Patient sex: F
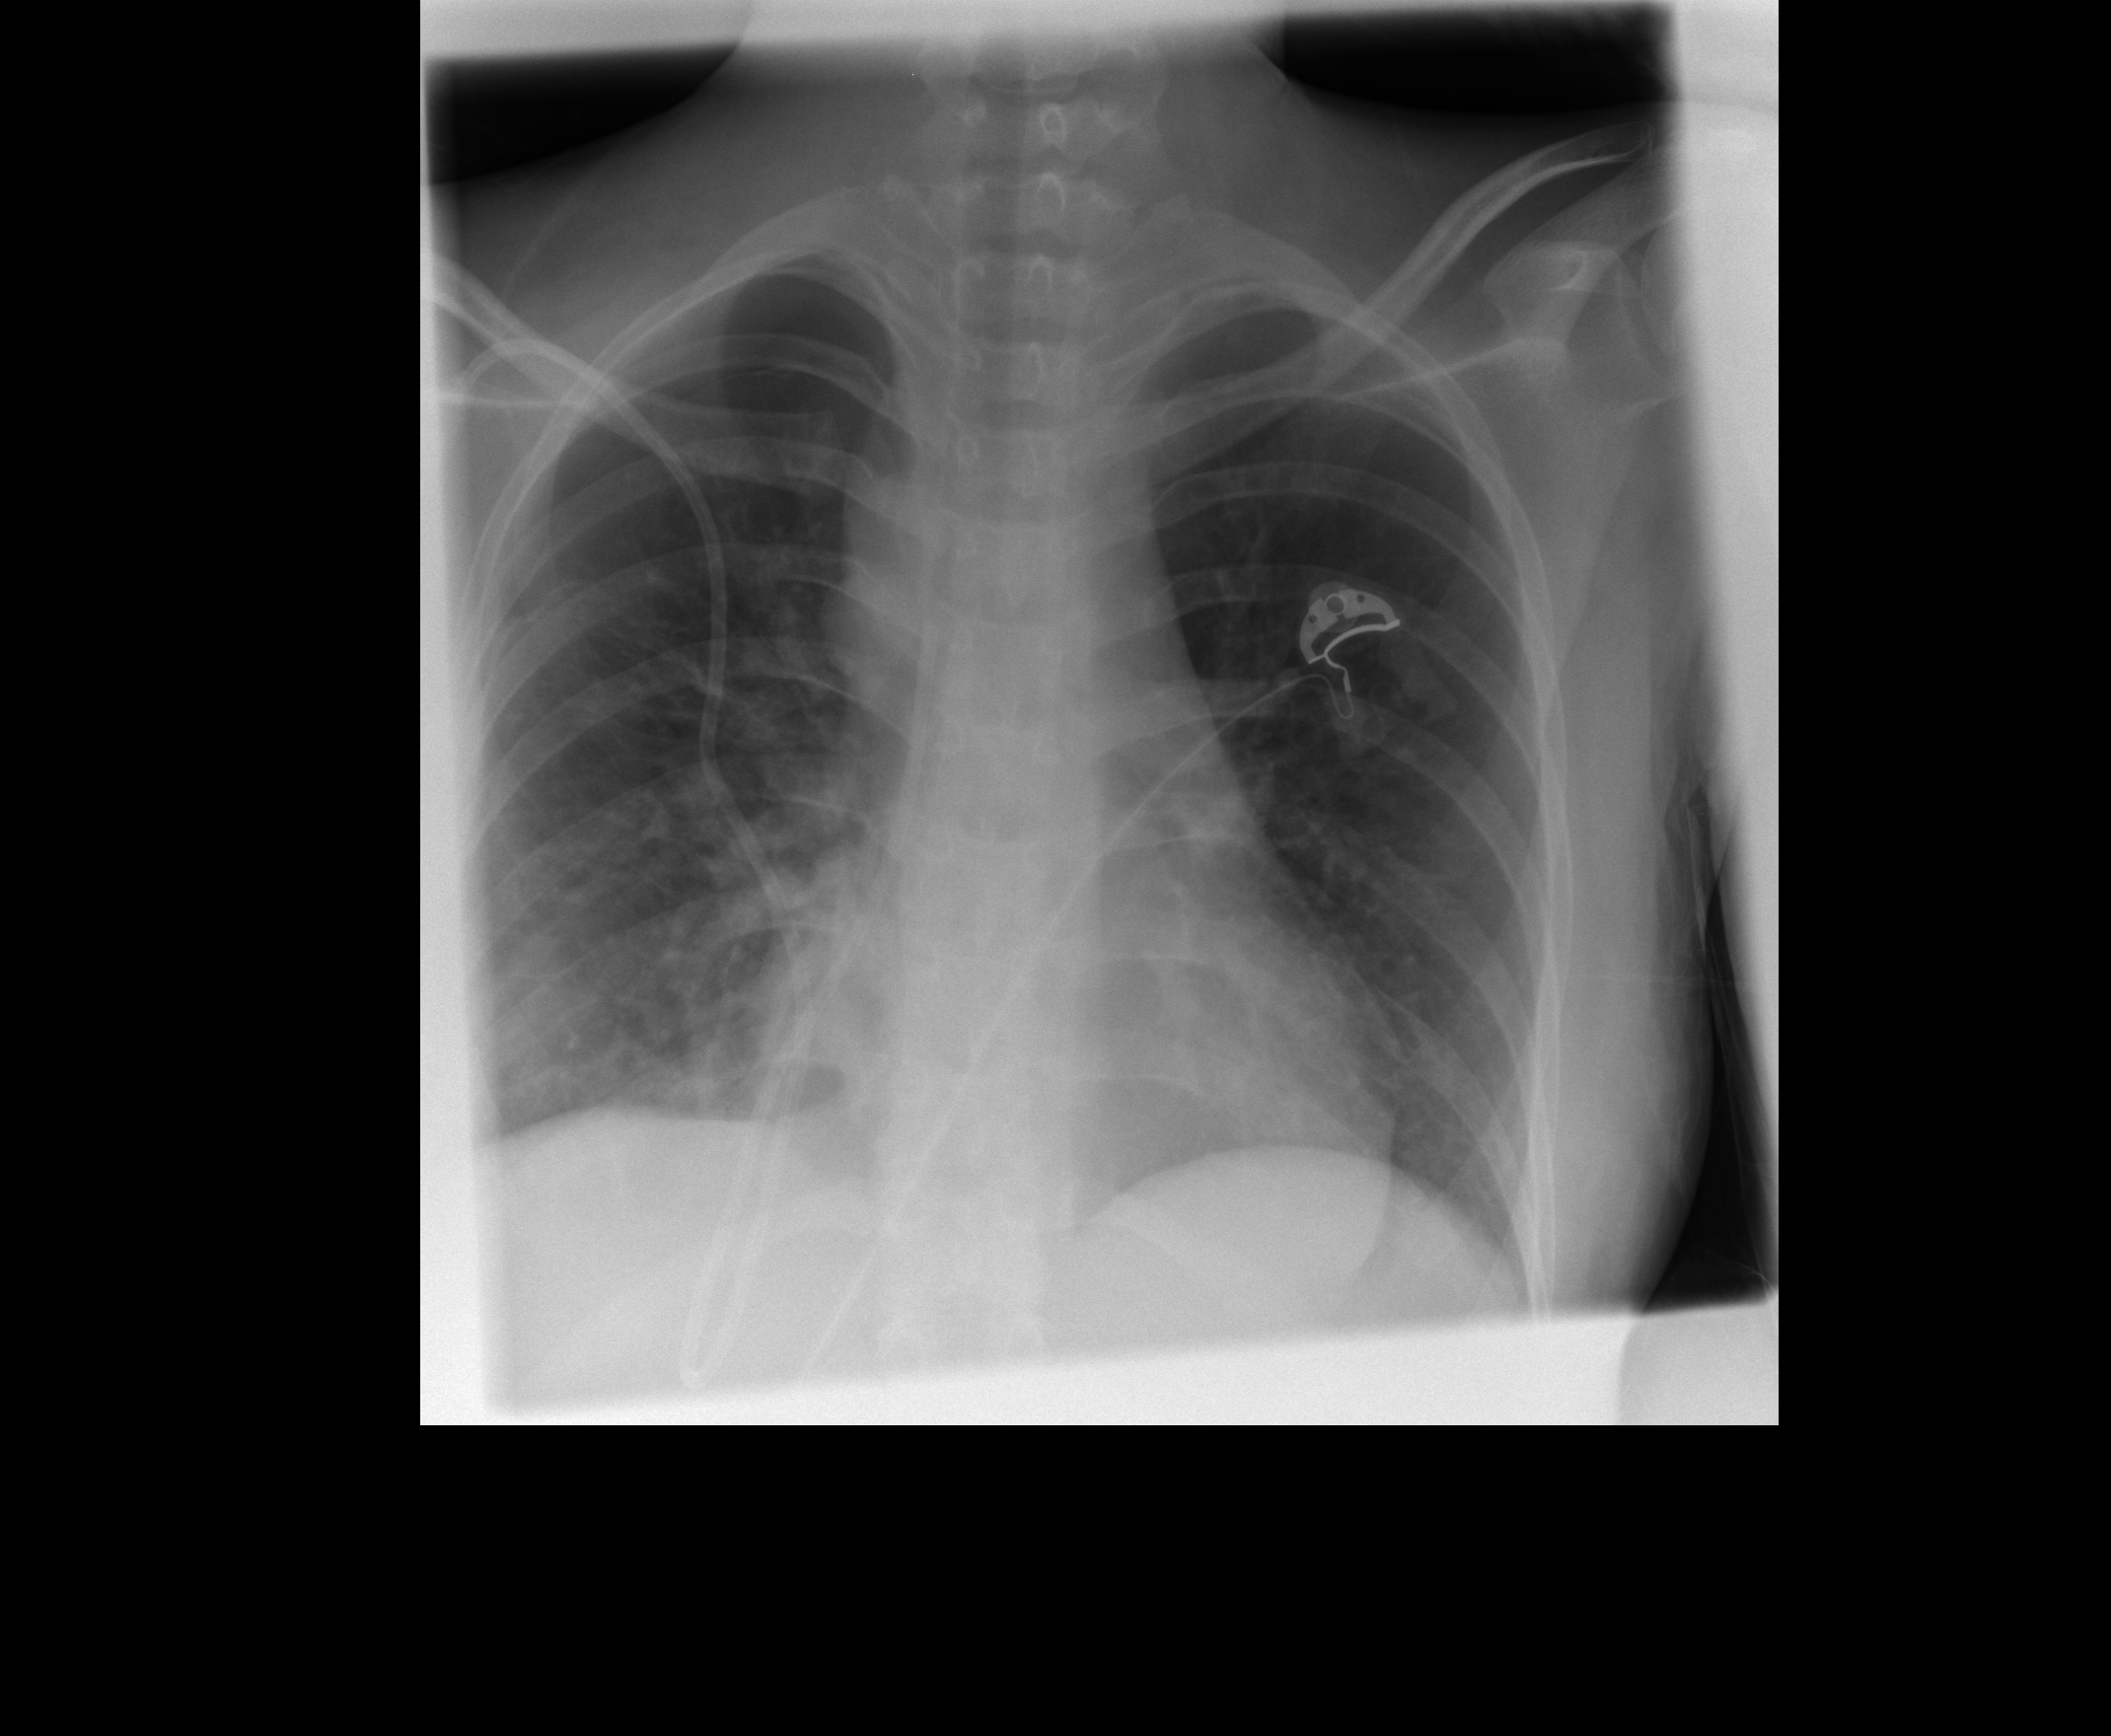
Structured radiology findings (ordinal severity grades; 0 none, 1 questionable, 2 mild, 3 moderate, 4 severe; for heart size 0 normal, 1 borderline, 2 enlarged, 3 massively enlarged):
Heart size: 0
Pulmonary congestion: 0
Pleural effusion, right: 1
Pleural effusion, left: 0
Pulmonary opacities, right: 0
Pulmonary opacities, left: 0
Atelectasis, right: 1
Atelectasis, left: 0